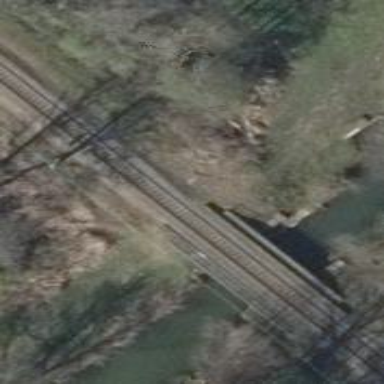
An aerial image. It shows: Bridge over railway with electrified contact lines.